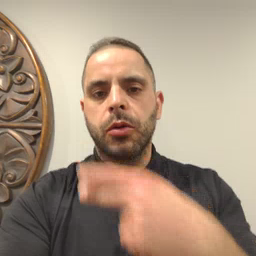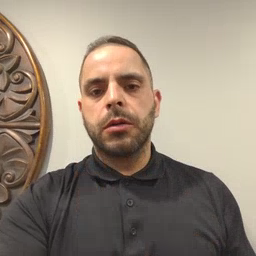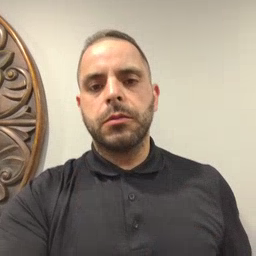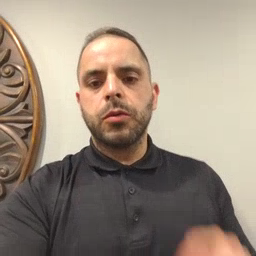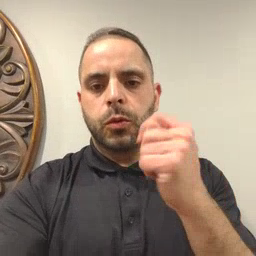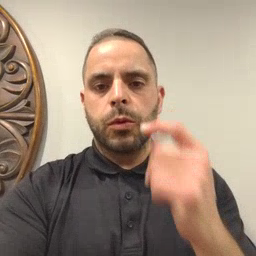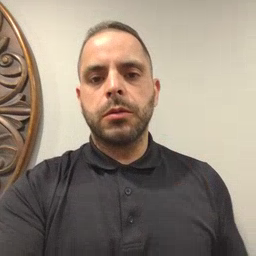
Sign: toy